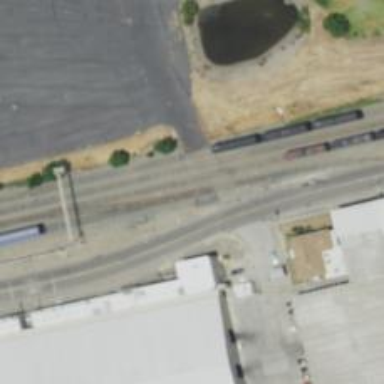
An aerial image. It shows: Rail spur service.